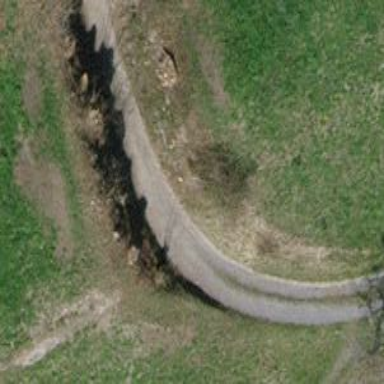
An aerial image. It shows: Track with compacted grade 2 surface.